Question: I have an frame layout where I have a list and an edit text and the two buttons ,Its xml is:
'''
<?xml version="1.0" encoding="utf-8"?>
<FrameLayout xmlns:android="http://schemas.android.com/apk/res/android"
android:layout_width="match_parent"
android:layout_height="match_parent" >
<RelativeLayout
android:layout_width="match_parent"
android:layout_height="86dp"
android:layout_gravity="bottom" >
<Button
android:id="@+id/button1"
android:layout_width="wrap_content"
android:layout_height="wrap_content"
android:layout_alignParentBottom="true"
android:layout_alignParentRight="true"
android:text="Send" />
<EditText
android:id="@+id/editText1"
android:layout_width="wrap_content"
android:layout_height="wrap_content"
android:layout_alignParentBottom="true"
android:layout_alignParentLeft="true"
android:layout_alignParentTop="true"
android:layout_toLeftOf="@+id/button1"
android:ems="10" />
<Button
android:id="@+id/button2"
style="?android:attr/buttonStyleSmall"
android:layout_width="wrap_content"
android:layout_height="wrap_content"
android:layout_above="@+id/button1"
android:layout_alignParentRight="true"
android:layout_alignParentTop="true"
android:text="Button" />
</RelativeLayout>
<ListView
android:id="@android:id/list"
android:layout_width="match_parent"
android:layout_height="317dp" >
</ListView>
</FrameLayout>
'''
and the layout look like this:

I want to put the button entitled also with "button" above the list view then what changes shall I do in order to achieve this??
Thanks,Regards Talib.
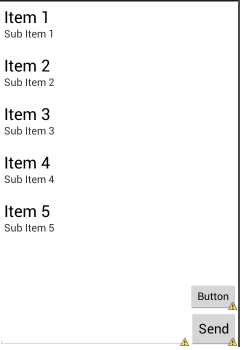
Answer: I'm not sure whether you really need the 'FrameLayout', but based on your request, probably this is more efficient.
'''
<?xml version="1.0" encoding="utf-8"?>
<RelativeLayout xmlns:android="http://schemas.android.com/apk/res/android"
android:layout_width="match_parent"
android:layout_height="match_parent" >
<Button
android:id="@+id/button2"
style="?android:attr/buttonStyleSmall"
android:layout_width="wrap_content"
android:layout_height="wrap_content"
android:layout_alignParentRight="true"
android:text="Button" />
<ListView
android:id="@android:id/list"
android:layout_width="wrap_content"
android:layout_height="wrap_content"
android:layout_above="@+id/button1"
android:layout_below="@+id/button2" />
<Button
android:id="@+id/button1"
android:layout_width="wrap_content"
android:layout_height="wrap_content"
android:layout_alignParentBottom="true"
android:layout_alignParentRight="true"
android:text="Send" />
<EditText
android:id="@+id/editText1"
android:layout_width="wrap_content"
android:layout_height="wrap_content"
android:layout_alignParentBottom="true"
android:layout_alignParentLeft="true"
android:layout_toLeftOf="@+id/button1" />
</RelativeLayout>
'''